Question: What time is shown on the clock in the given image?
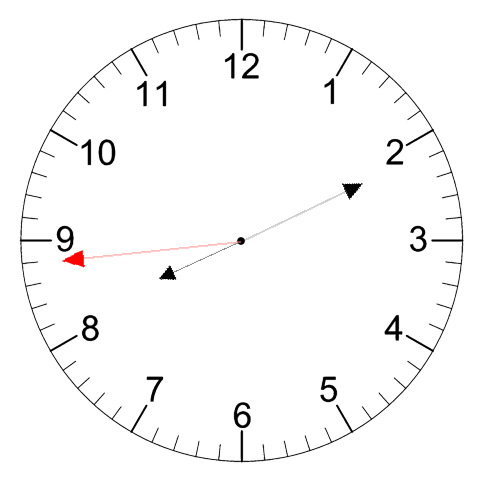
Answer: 08:10:44